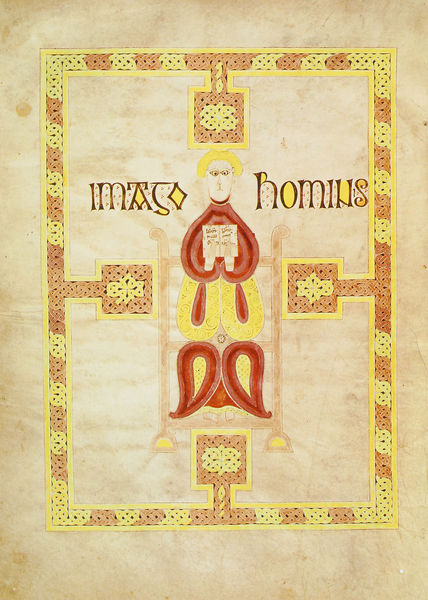
Titel: Evangeliar Quattuor Codex Durmachensis (Book of Durrow)
Institution: Dublin, Trinity College
Schlagwörter: mann, gelb, braun, orange, rot, malerei, muster, ornament, mensch, rahmen, figur, gold, sitzend, stickerei, blatt, relief, schrift, thron, lesen, buch, seite, illustration, text, beten, buchdeckel, pergament, mittelalter, haltend, schatz, latein, buchmalerei, flechtband, imago, imago homius, frilande, homius, homus